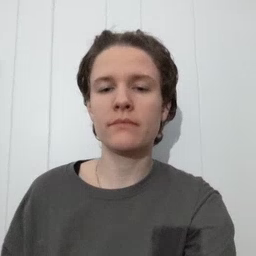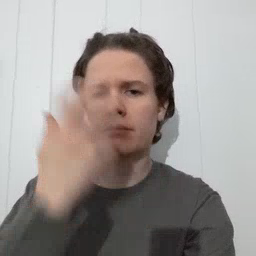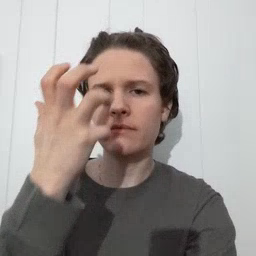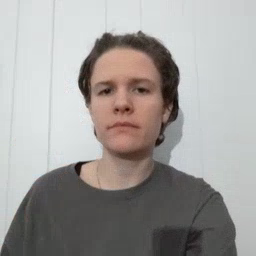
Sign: mad